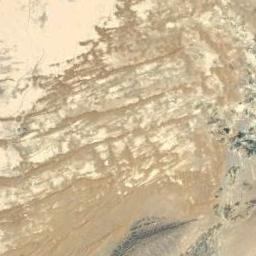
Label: desert